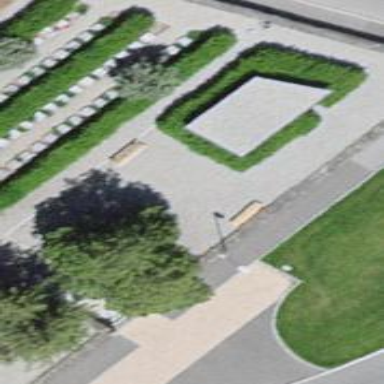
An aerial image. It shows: Brown bench.